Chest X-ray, AP view. Patient: 43 years old, sex F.
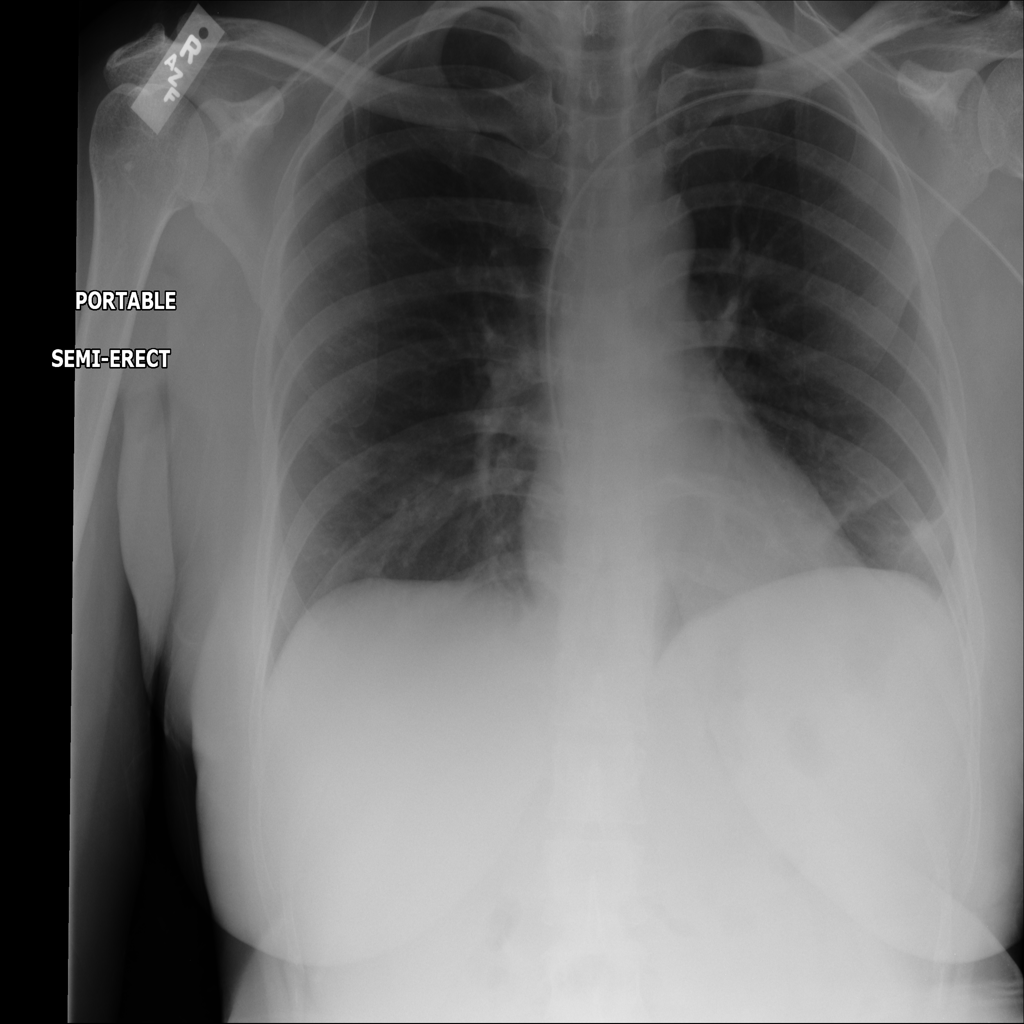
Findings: Atelectasis